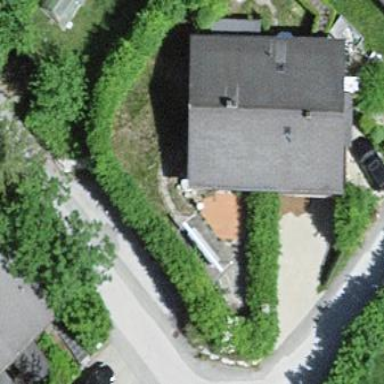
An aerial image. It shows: Simple and straightforward house.